Question: I'm using the <URL> in NVD3, but I don't want it to show the three options for Stacked, Stream, and Expanded.
Is there a flag I can pass to remove the UI element to switch between them and pick which one to use?

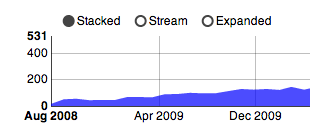
Answer: You can pass '.showControls(false)' to the model to disable this.